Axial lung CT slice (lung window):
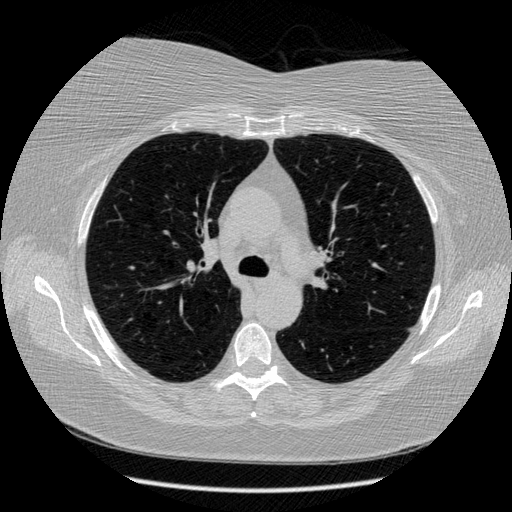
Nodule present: no